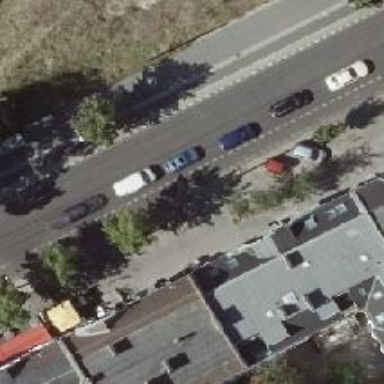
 with lane for cyclists on the left and cycle track on the right."